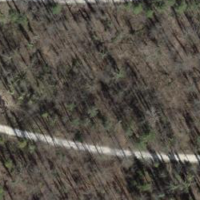
EUNIS habitat code: 41
Species observed at this site:
Euphorbia cyparissias